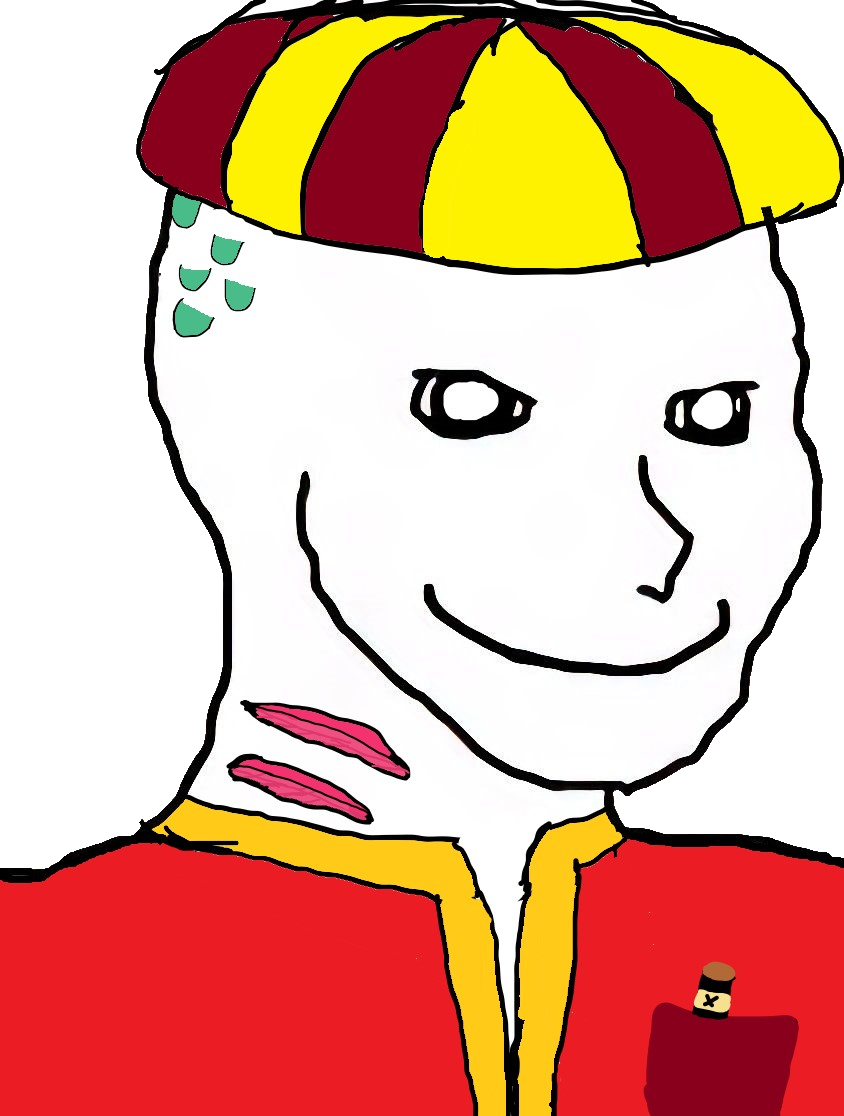
Label: 5_Oomer